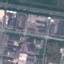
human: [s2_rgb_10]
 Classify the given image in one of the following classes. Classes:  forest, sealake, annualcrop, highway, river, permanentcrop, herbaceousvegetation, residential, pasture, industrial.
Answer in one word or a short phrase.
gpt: Industrial